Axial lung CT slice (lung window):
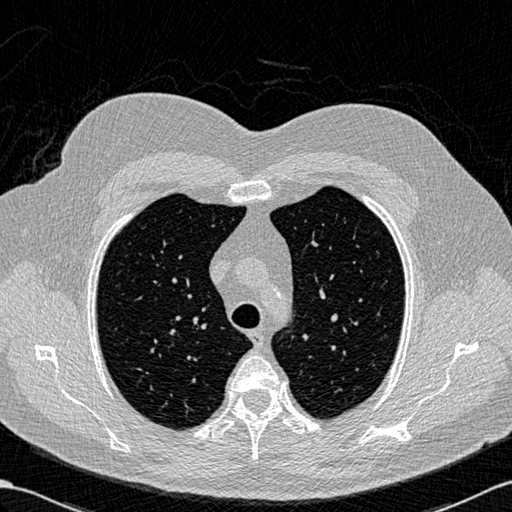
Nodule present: no